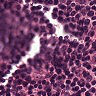
Metastatic tissue present: no